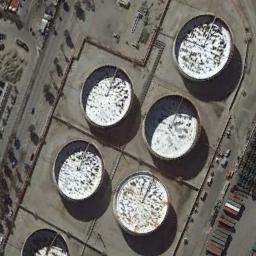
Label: storage_tank